Field crop: maize
Growth stage: 2
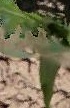
Species: maize